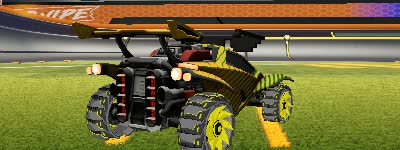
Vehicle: octane